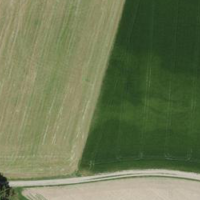
EUNIS habitat code: 52
Species observed at this site:
Episyrphus balteatus
Lasioglossum malachurum
Emberiza citrinella
Sympecma fusca
Andrena bicolor
Bombus terrestris
Piezodorus lituratus
Coreus marginatus
Carpocoris purpureipennis
Coturnix coturnix
Coccinella septempunctata
Aglais urticae
Brachypalpus valgus